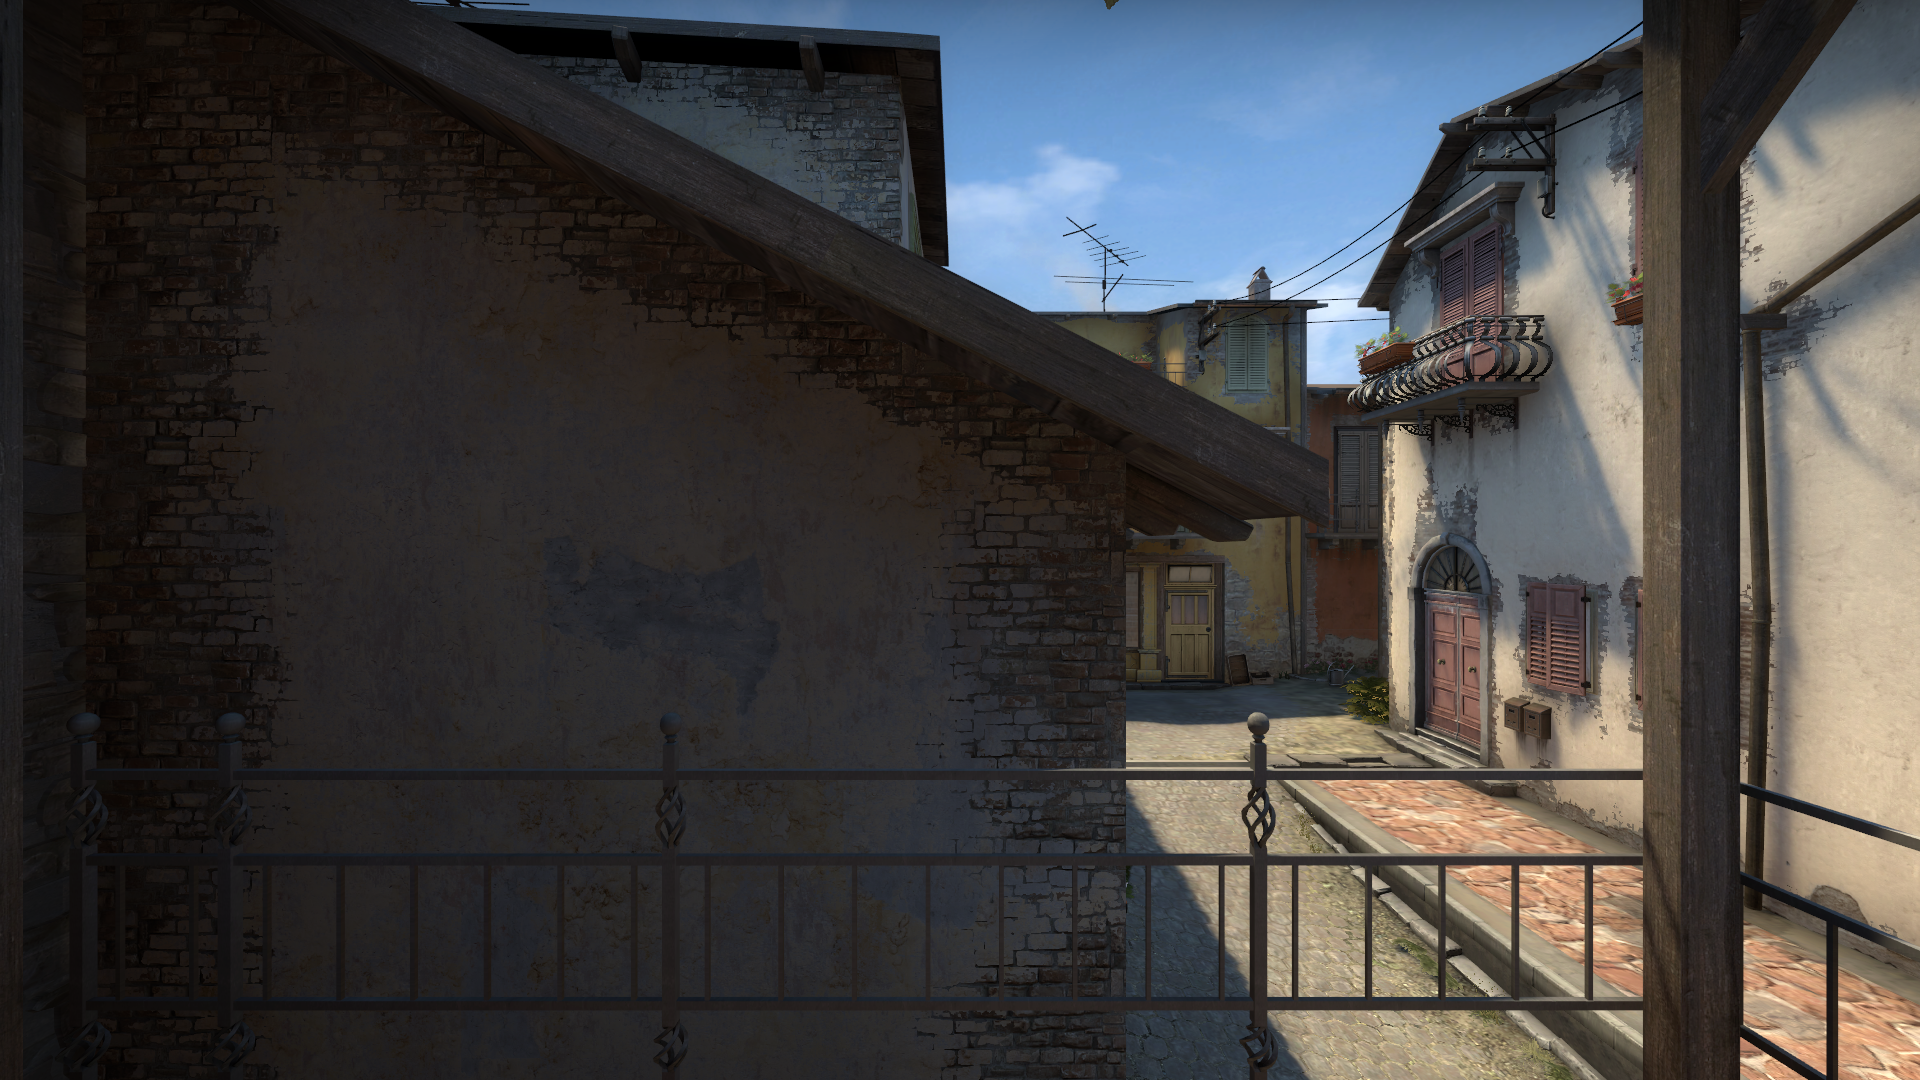
Map: de_inferno